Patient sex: M
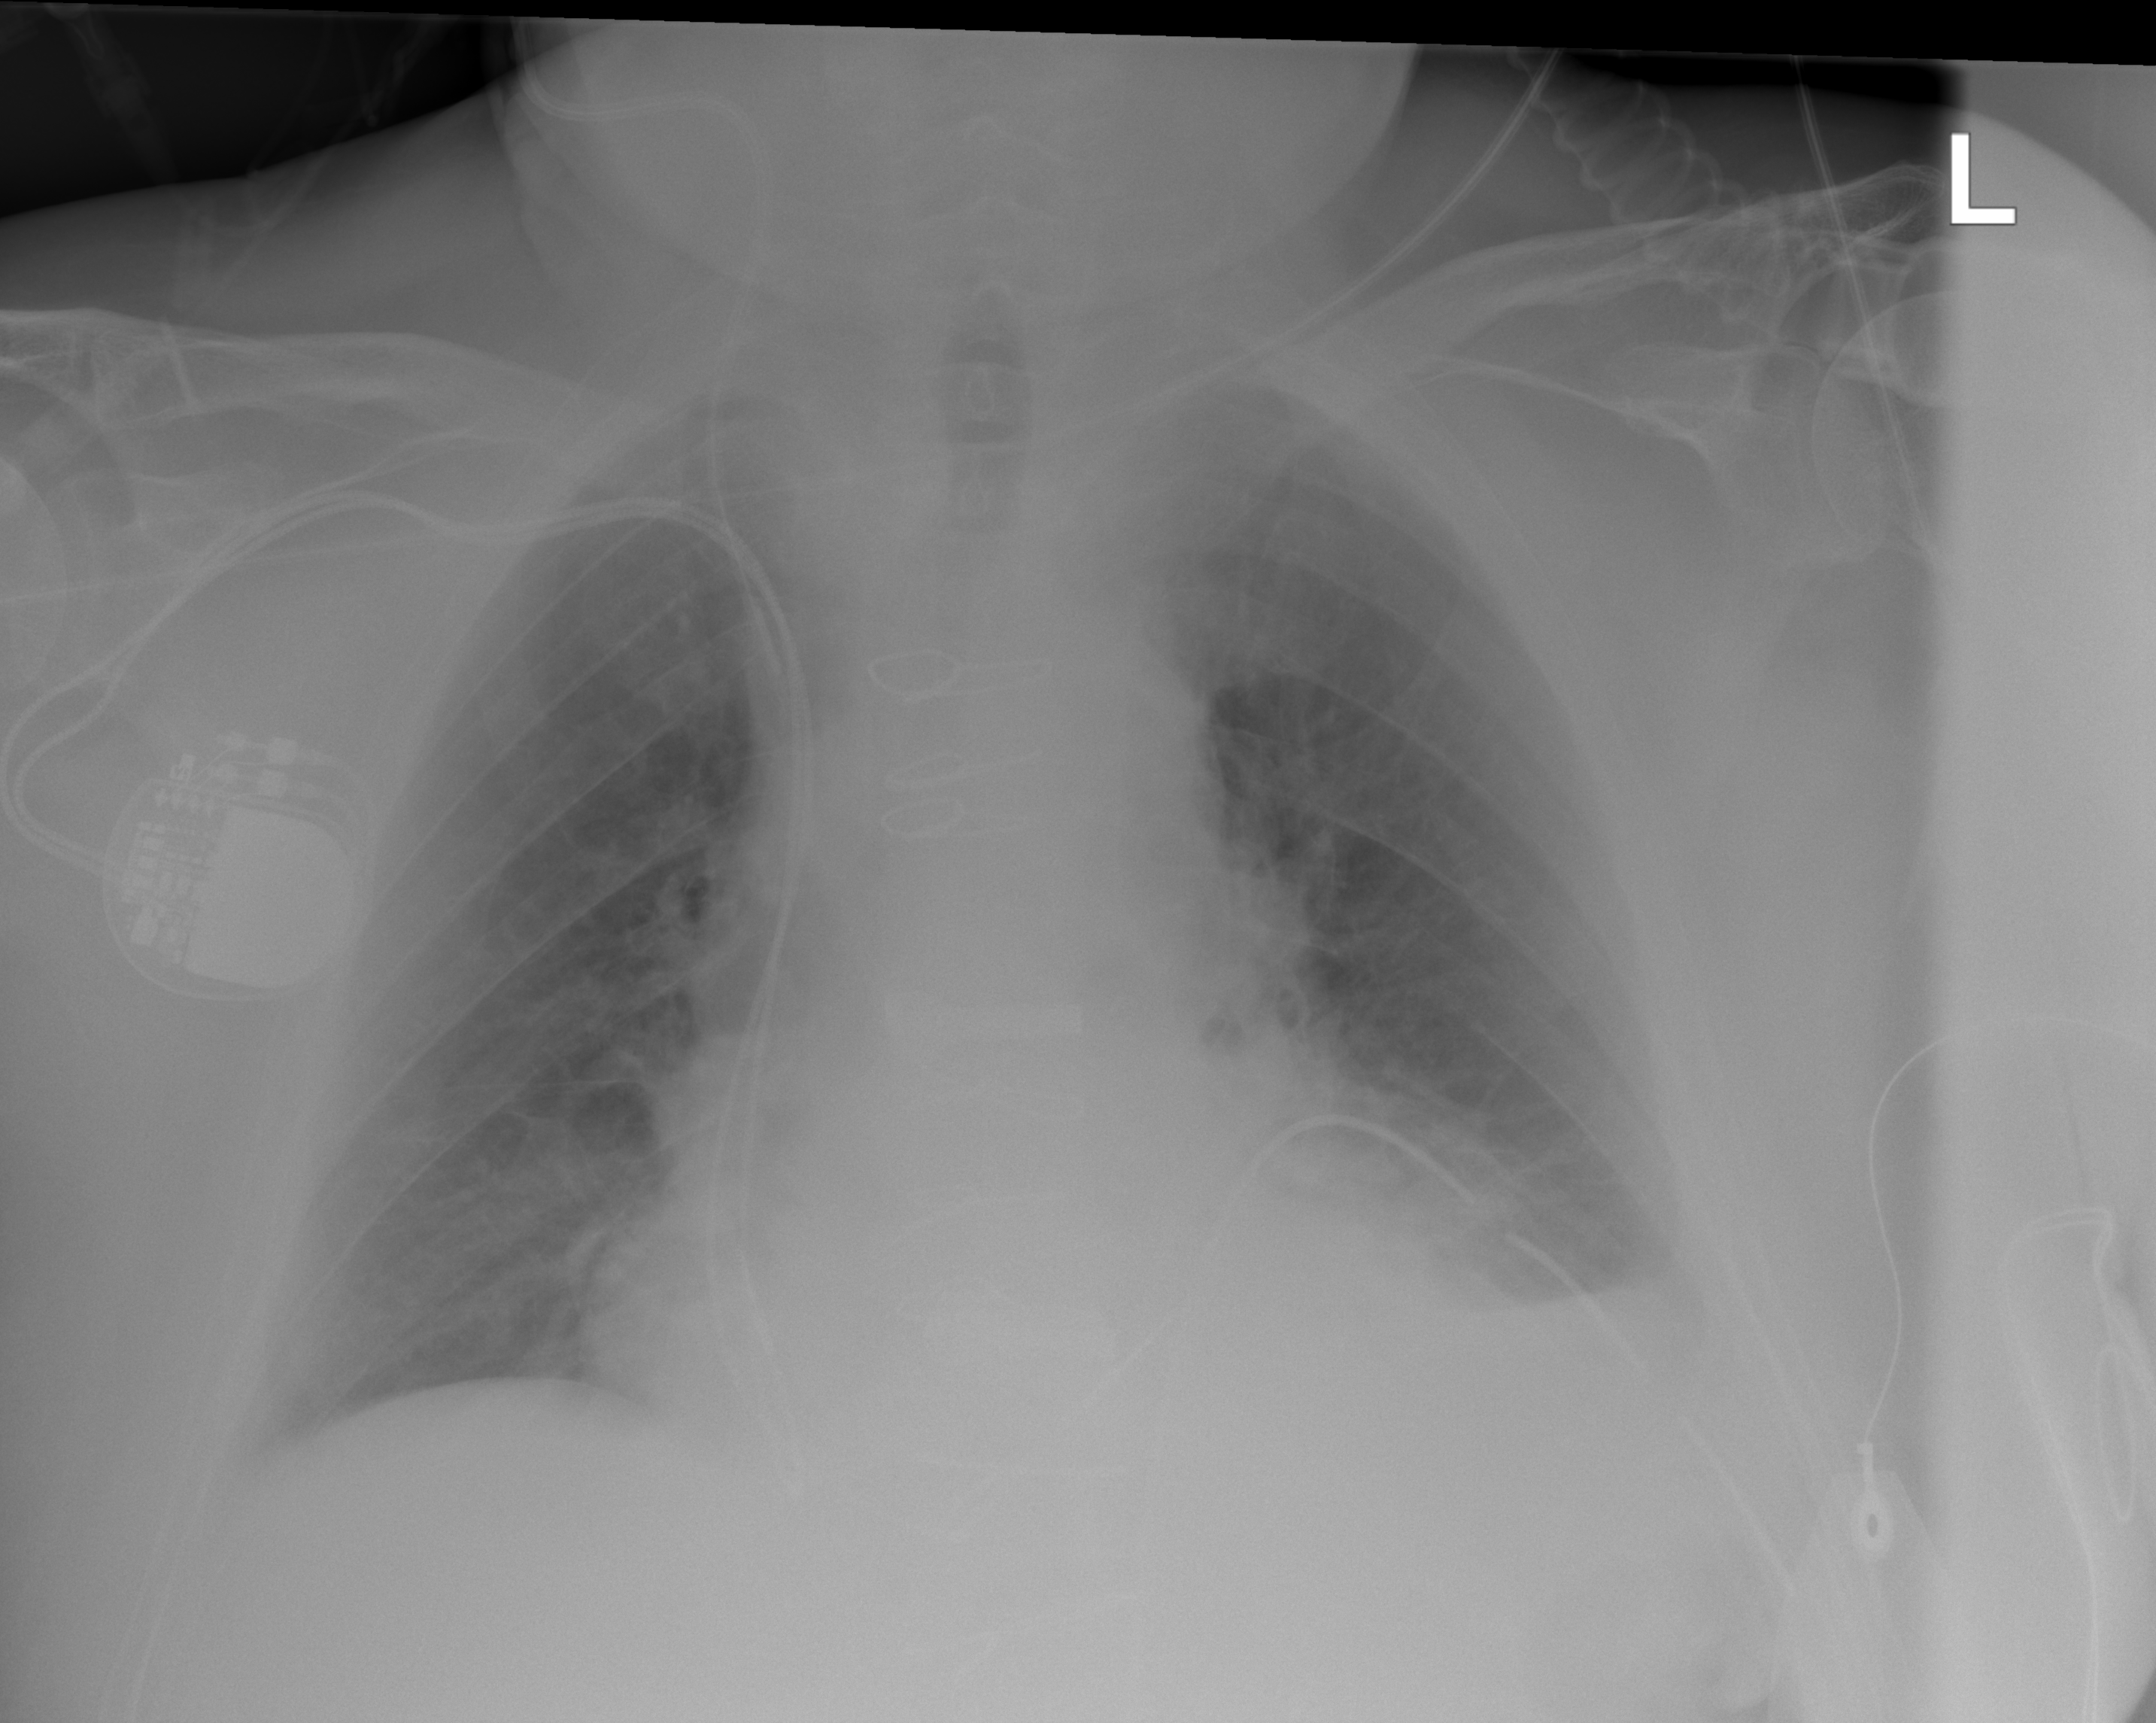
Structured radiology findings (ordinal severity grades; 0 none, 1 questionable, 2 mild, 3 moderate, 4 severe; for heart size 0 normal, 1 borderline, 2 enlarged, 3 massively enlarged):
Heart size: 3
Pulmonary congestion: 2
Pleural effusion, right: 0
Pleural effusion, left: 2
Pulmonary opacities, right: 0
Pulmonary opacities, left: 0
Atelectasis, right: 0
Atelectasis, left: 2